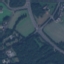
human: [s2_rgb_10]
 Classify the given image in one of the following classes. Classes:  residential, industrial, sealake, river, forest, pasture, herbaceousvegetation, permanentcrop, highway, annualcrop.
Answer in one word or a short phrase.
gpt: Highway